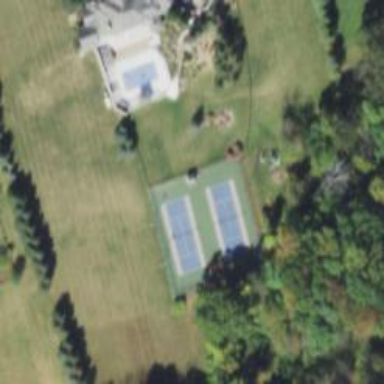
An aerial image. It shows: Tennis court on pitch designated for leisure land.